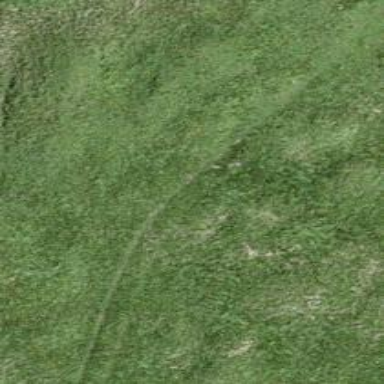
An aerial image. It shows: Path covered with grass.